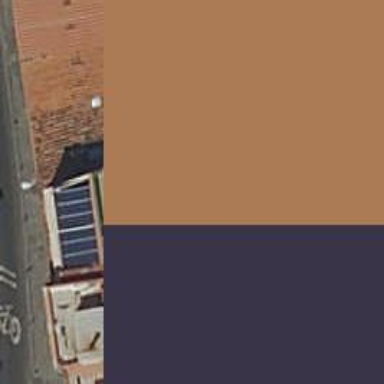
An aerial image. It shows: Building with yellow exterior color and brown roof.